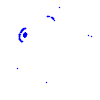
Particle: pion